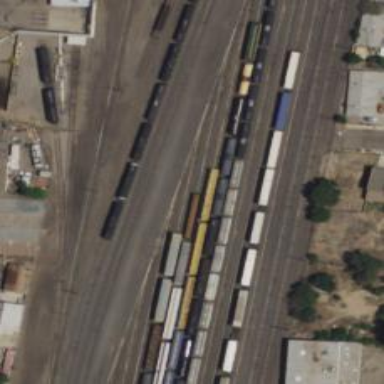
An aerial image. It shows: Railway yard used for servicing trains.